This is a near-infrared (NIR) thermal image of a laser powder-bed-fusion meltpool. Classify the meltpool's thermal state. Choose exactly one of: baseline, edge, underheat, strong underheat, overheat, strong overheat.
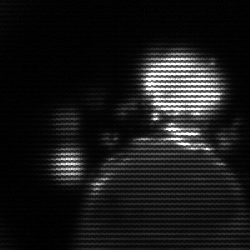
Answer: edge